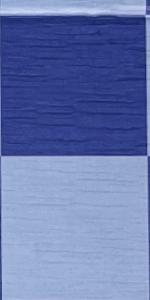
Label: Empty